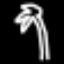
Label: palm tree